Field crop: maize
Growth stage: 2
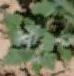
Species: chenopodium